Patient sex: F
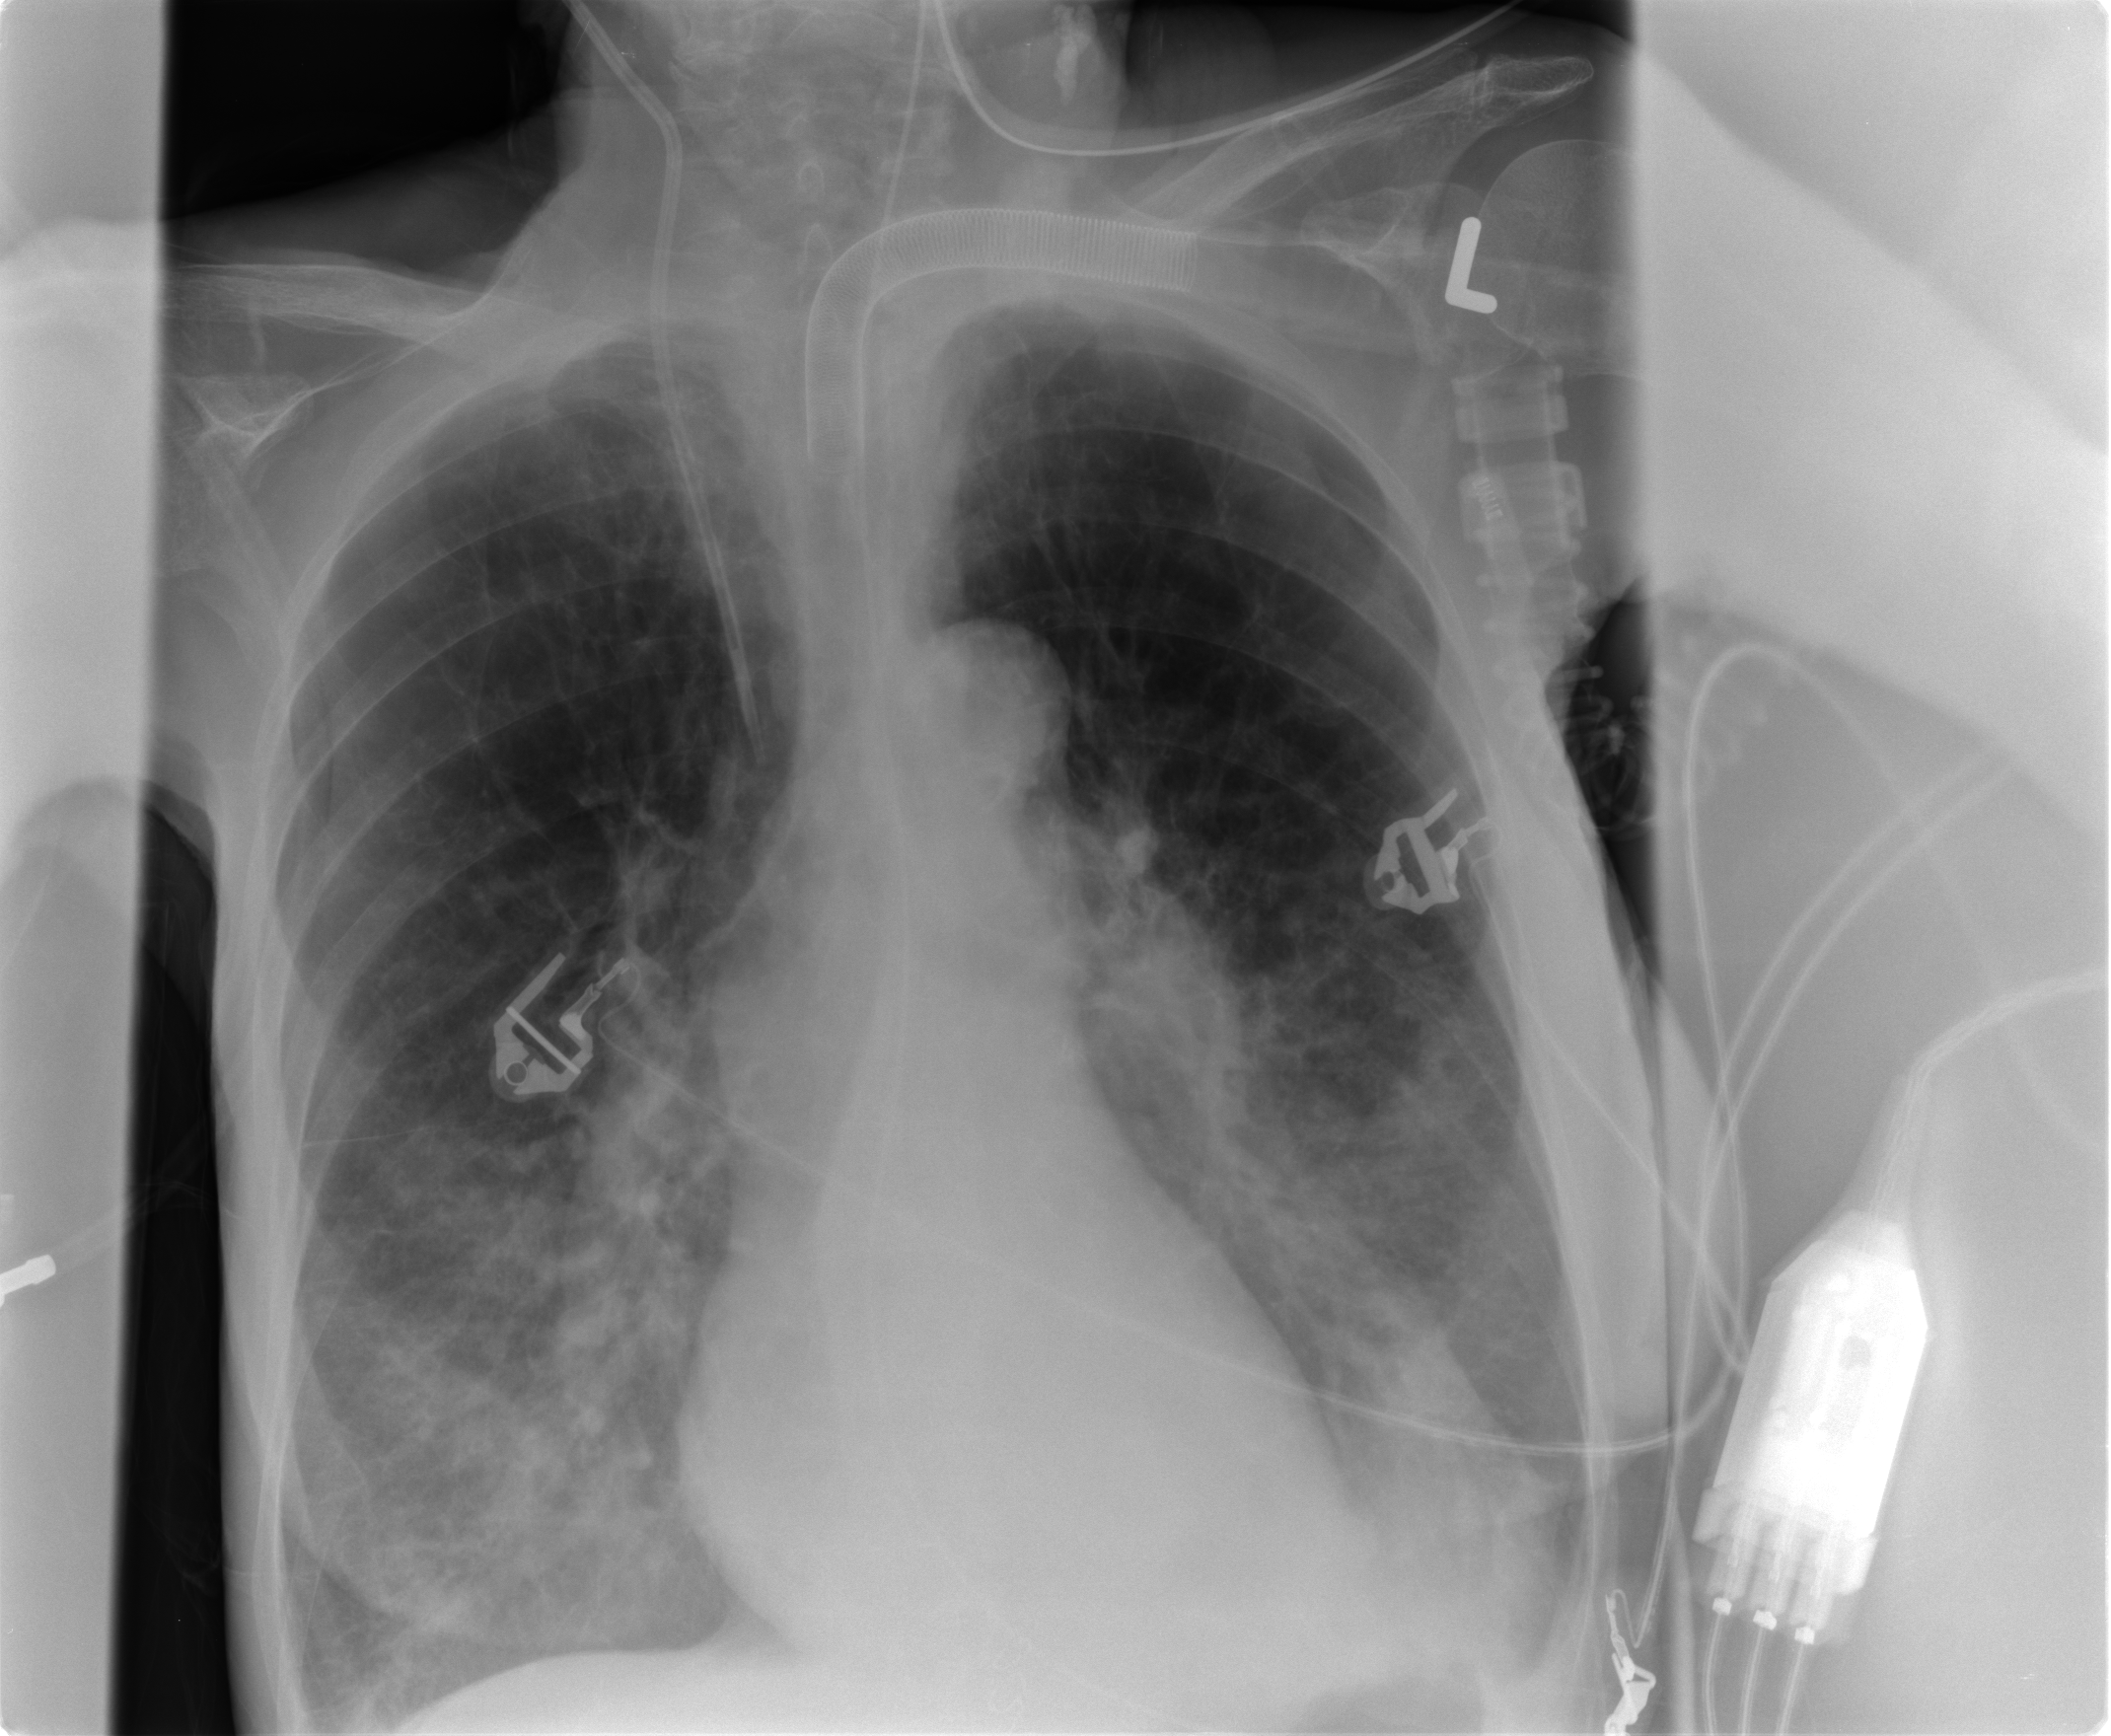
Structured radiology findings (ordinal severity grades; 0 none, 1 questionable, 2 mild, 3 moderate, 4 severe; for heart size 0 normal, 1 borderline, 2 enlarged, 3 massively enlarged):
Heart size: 0
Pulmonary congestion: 2
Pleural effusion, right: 2
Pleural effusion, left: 2
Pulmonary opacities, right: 2
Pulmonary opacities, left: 2
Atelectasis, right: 2
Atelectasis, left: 2